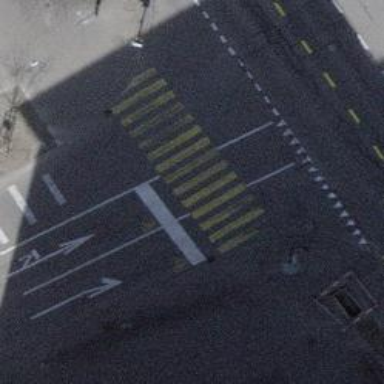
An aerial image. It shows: Footway crossing with traffic signals.